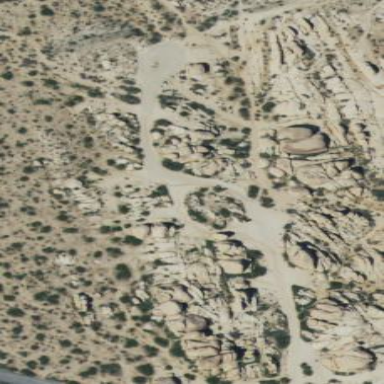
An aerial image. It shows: Landscape dominated by bare rock.